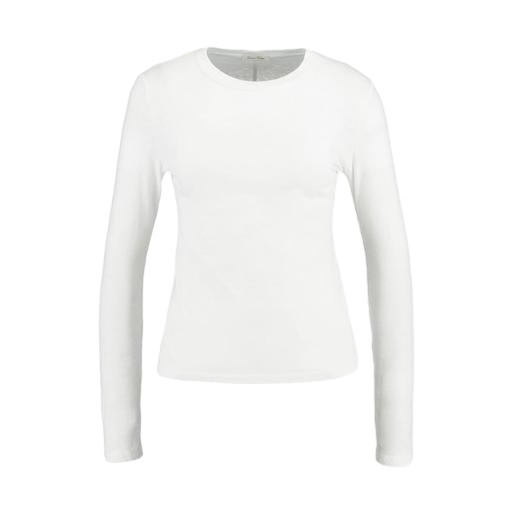
white women's long-sleeve top, white long-sleeve top, white long sleeved t-shirt, white background